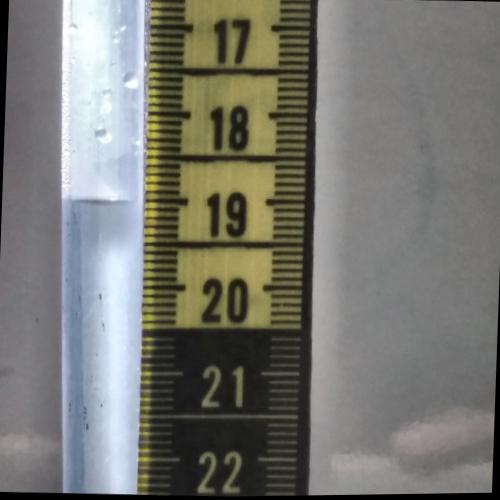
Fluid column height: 19.0 cm